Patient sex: M
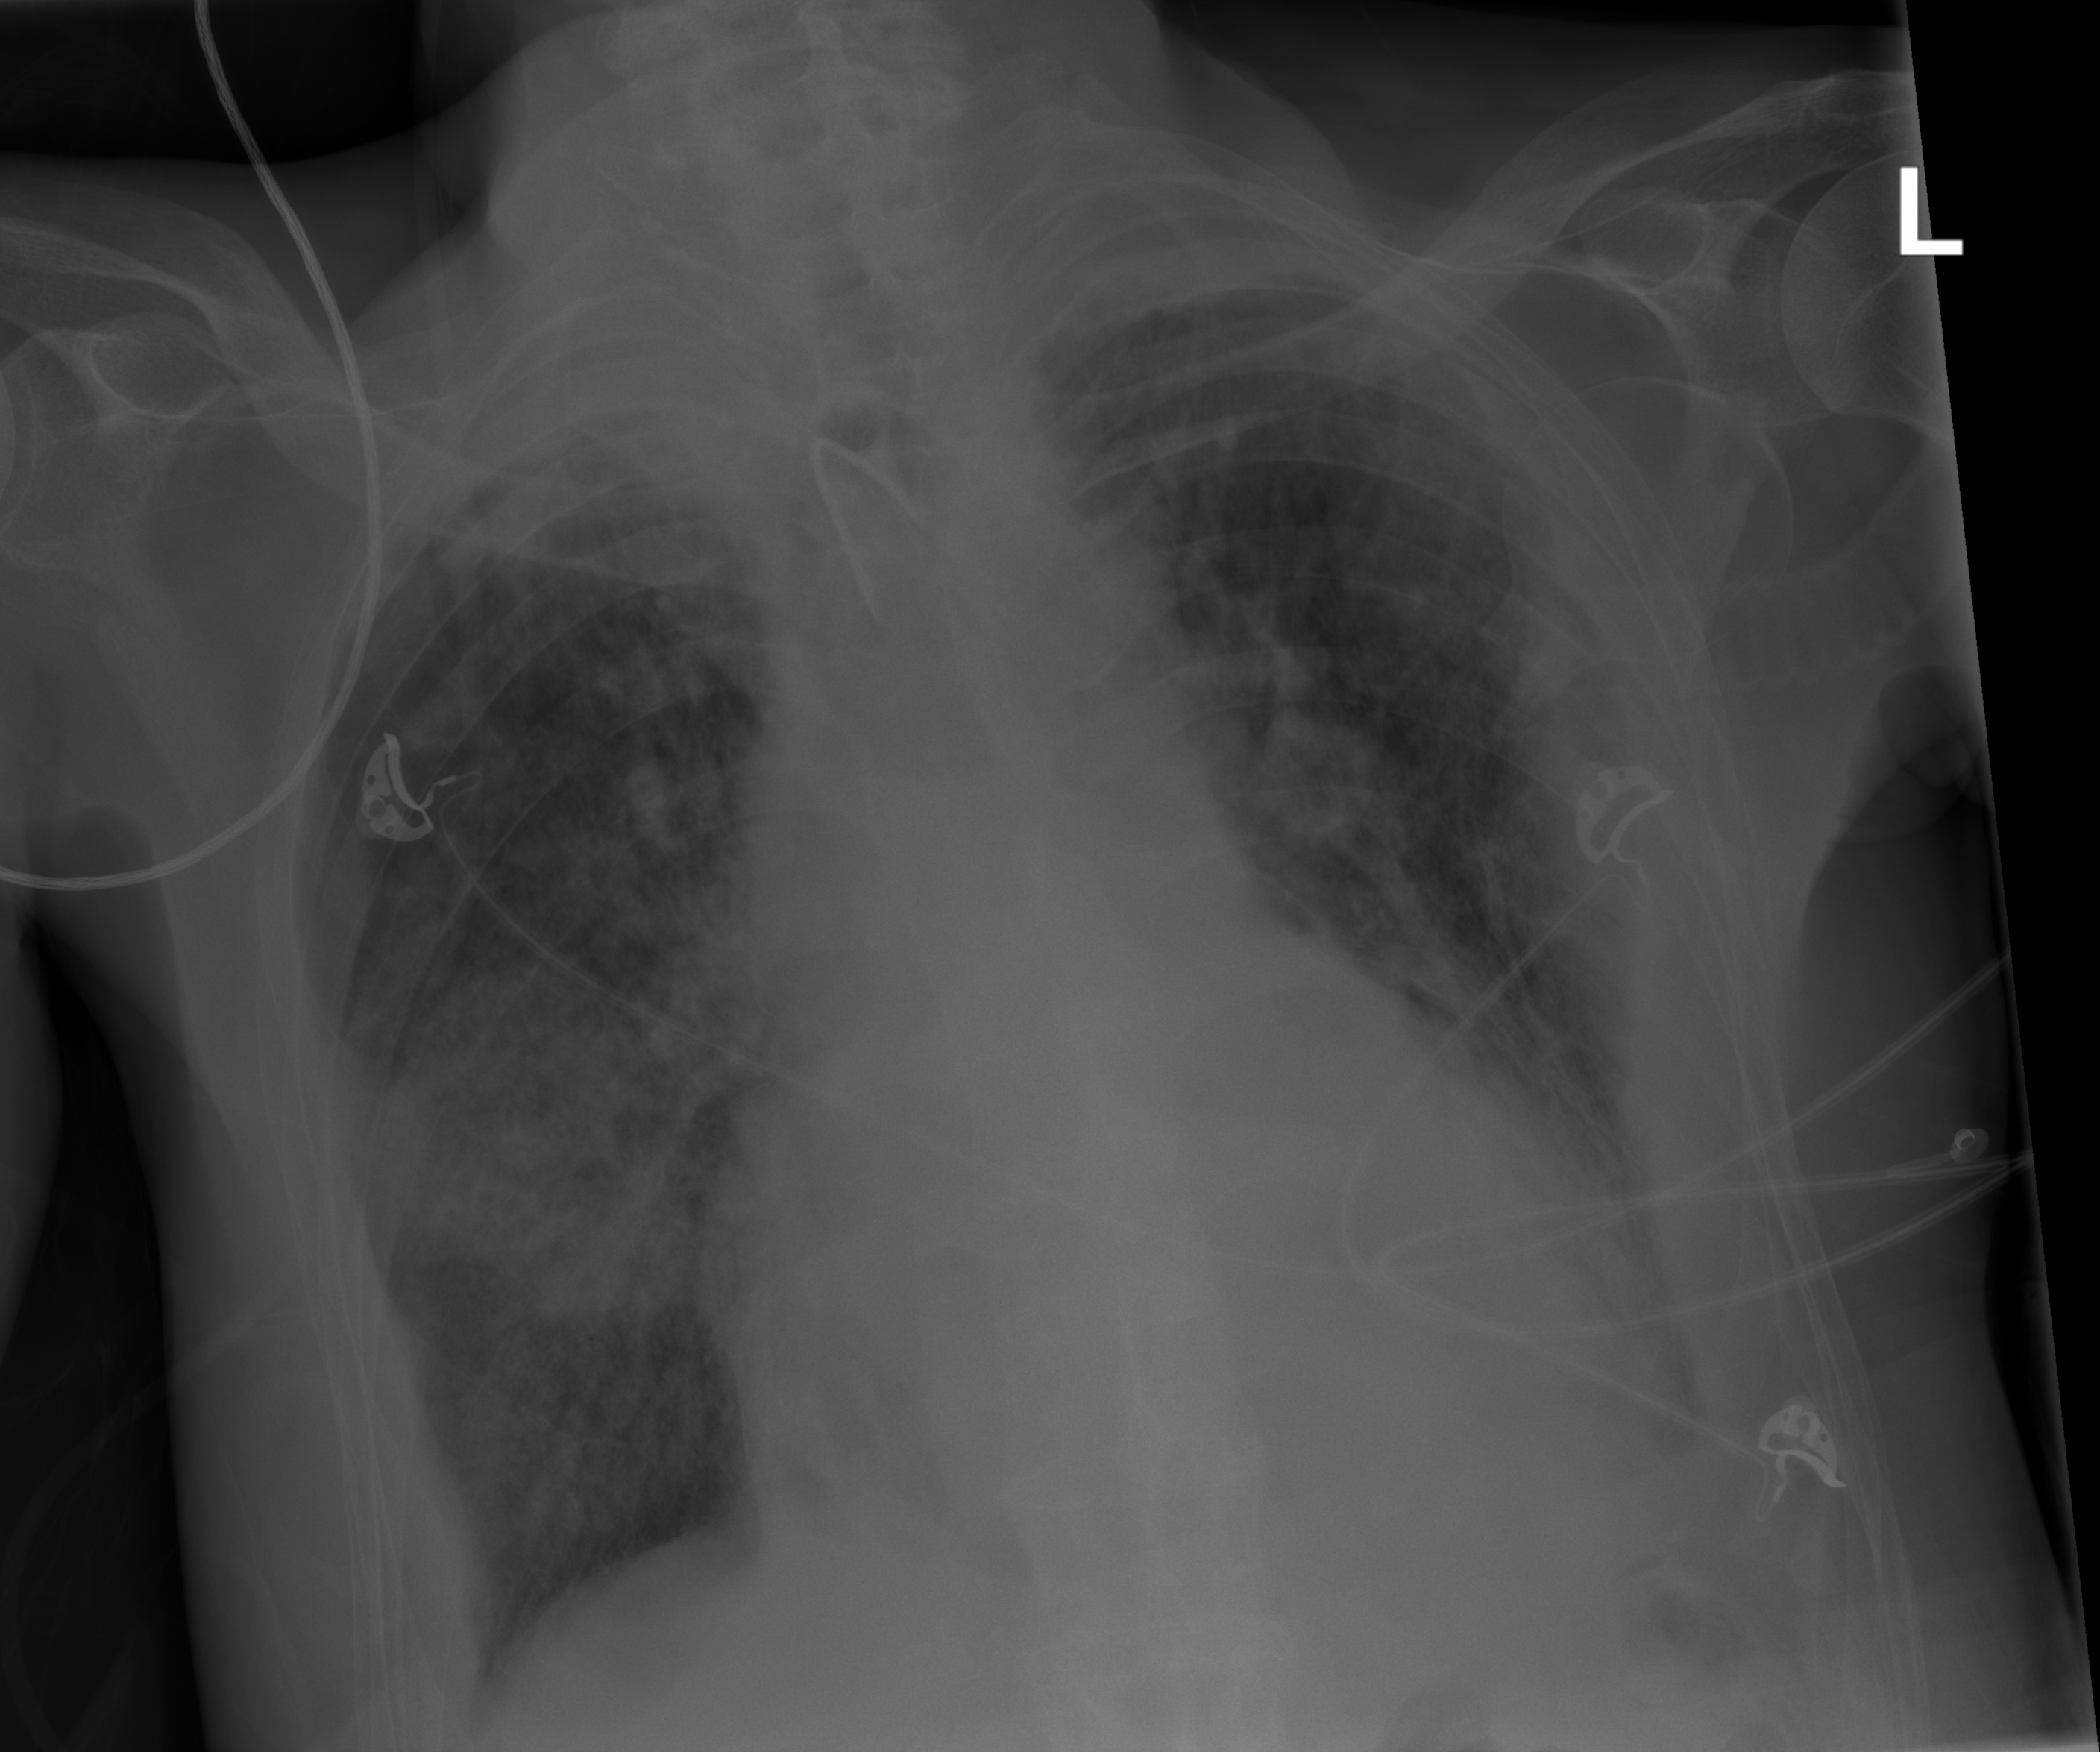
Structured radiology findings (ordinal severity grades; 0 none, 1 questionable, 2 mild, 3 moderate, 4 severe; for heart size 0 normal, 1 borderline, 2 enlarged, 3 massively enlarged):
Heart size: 2
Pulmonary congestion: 2
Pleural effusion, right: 2
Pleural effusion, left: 2
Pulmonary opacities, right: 3
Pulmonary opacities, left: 2
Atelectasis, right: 2
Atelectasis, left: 2